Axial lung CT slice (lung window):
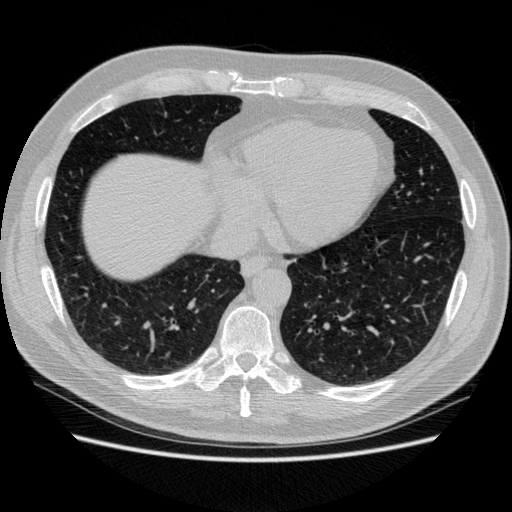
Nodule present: no